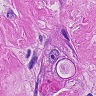
Metastatic tissue present: yes